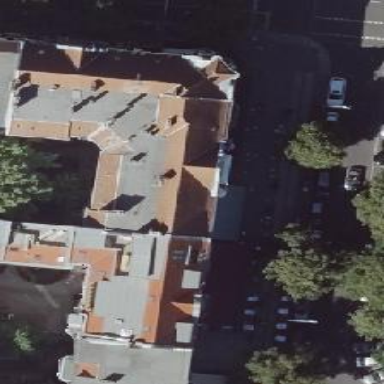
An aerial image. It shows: Cafe.